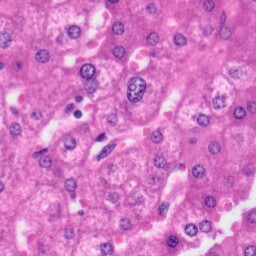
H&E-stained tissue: Liver